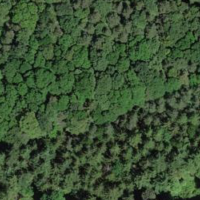
EUNIS habitat code: 41
Species observed at this site:
Fagus sylvatica